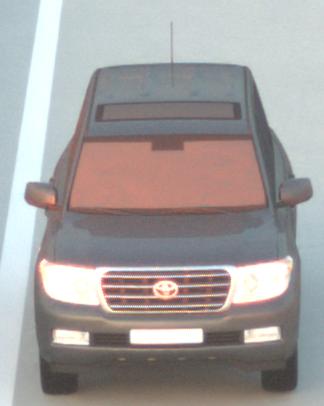
Make: Toyota
Model: Land Cruiser V8 4.7
Detailed model: Land Cruiser V8 (J20)
Model produced from: 2008/03
Model produced until: 2009/11
Doors: 5
Color: gray
Road condition: dry road
Daytime: sunrise or sunset
Contrast: medium contrast